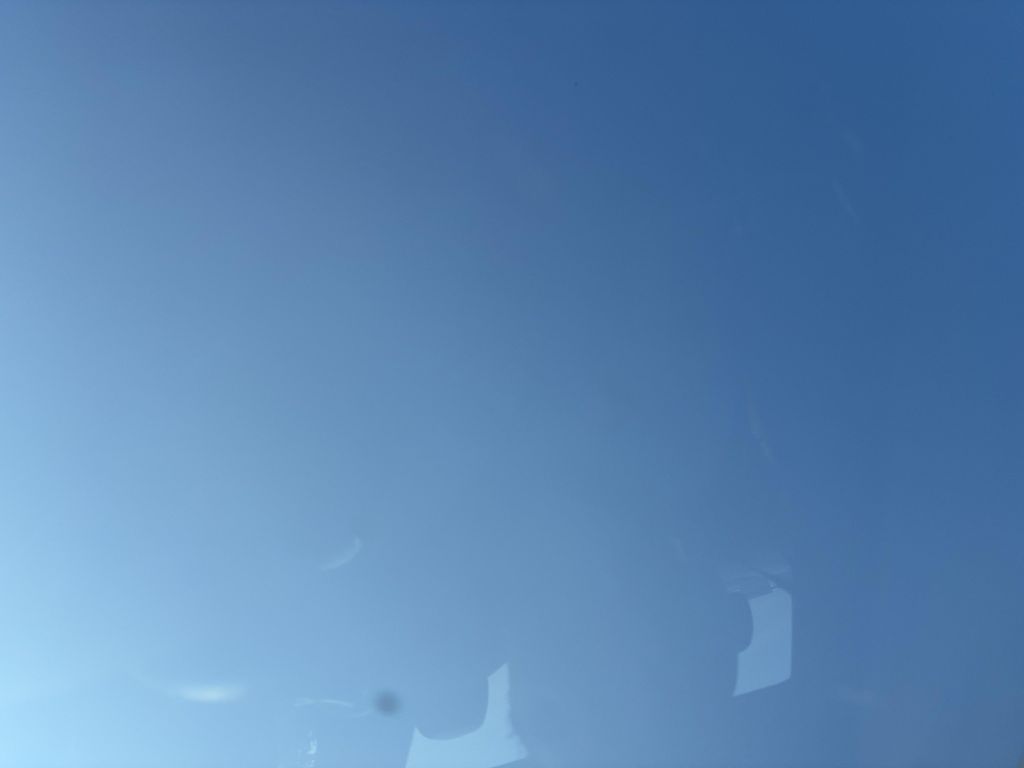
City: montreal